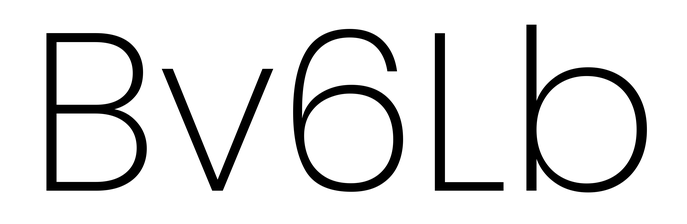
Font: Poppins-ExtraLight